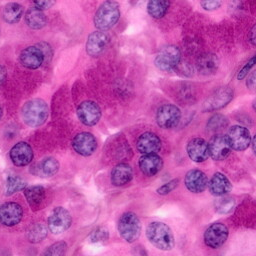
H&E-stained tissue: Pancreatic